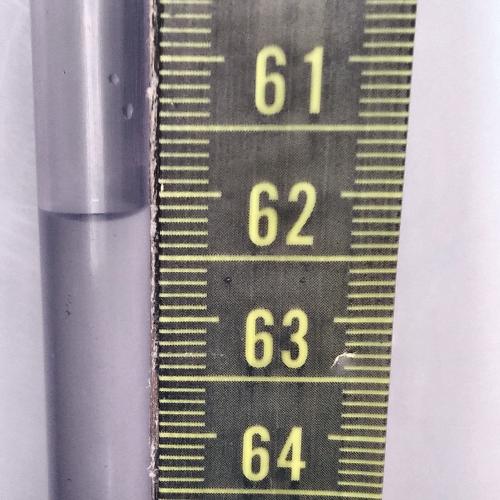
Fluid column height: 62.1 cm